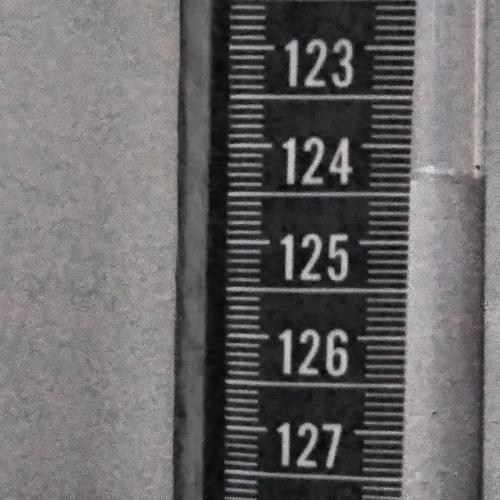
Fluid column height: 124.3 cm